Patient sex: M
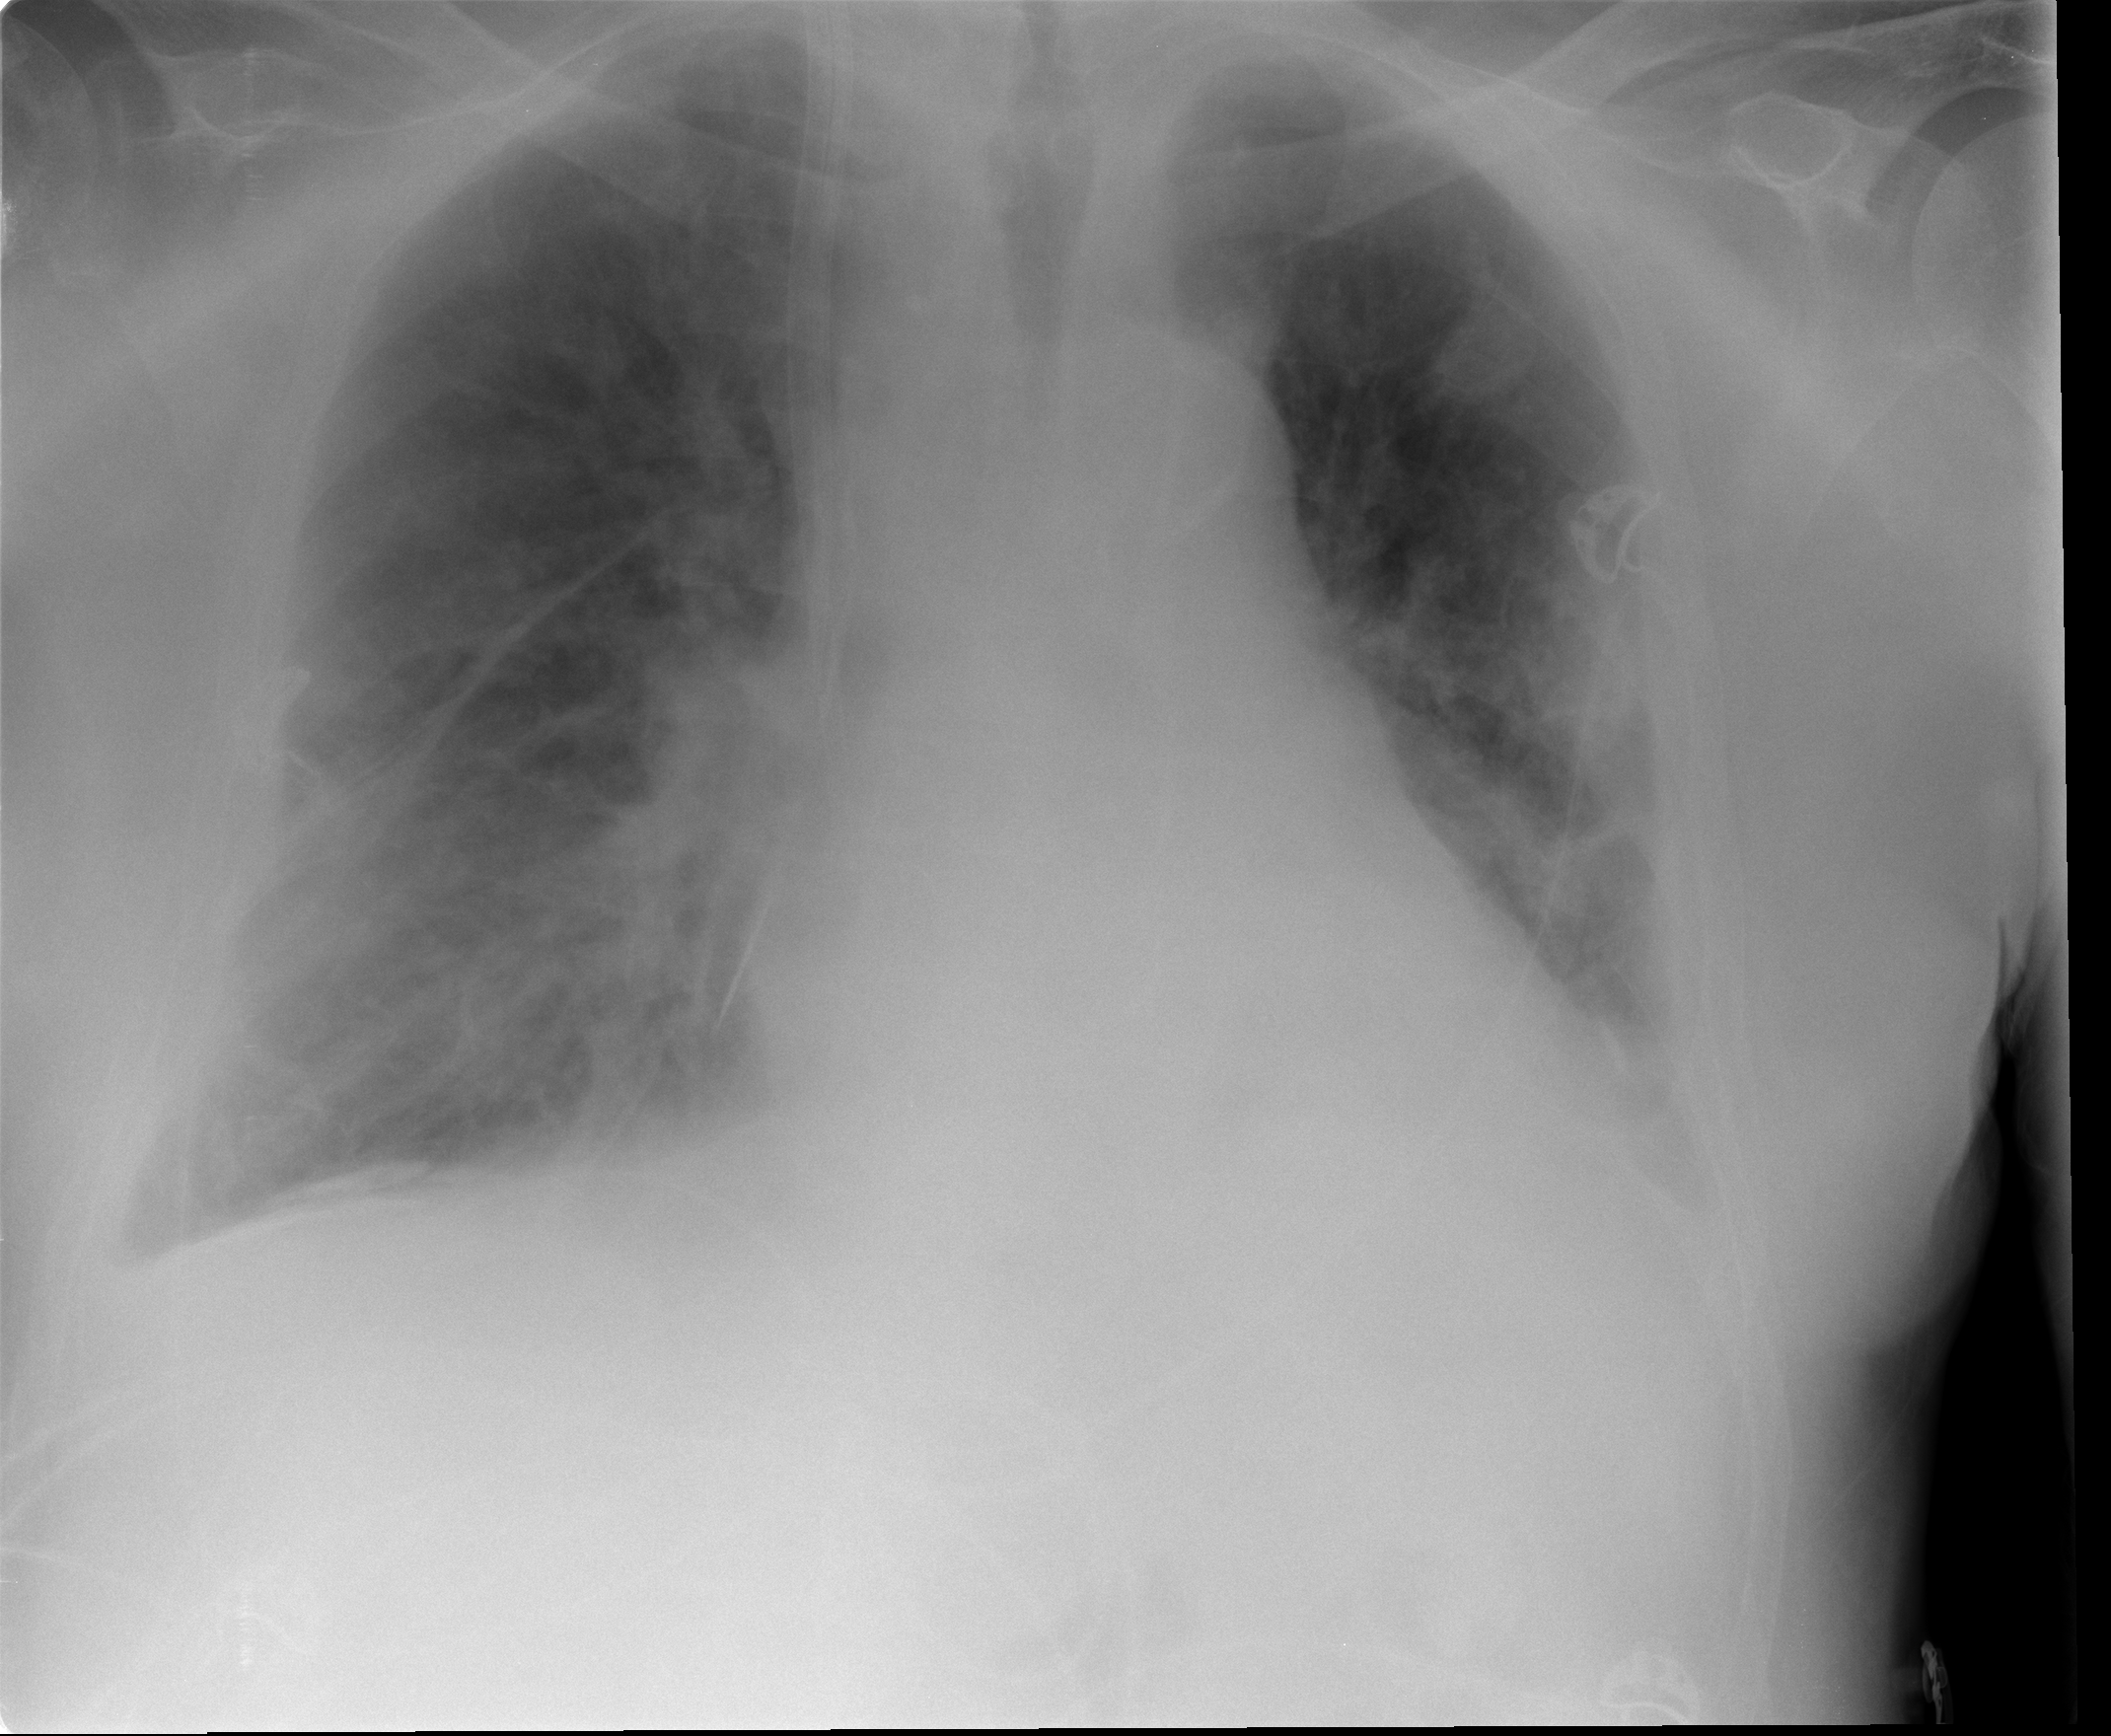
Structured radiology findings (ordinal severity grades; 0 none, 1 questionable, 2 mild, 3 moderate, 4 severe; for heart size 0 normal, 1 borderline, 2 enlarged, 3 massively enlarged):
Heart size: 2
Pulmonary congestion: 3
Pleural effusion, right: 0
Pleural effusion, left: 1
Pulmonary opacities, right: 2
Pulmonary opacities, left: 0
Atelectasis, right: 2
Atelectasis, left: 2